Question: I have built a home screen widget that uses a list view and list items with a relative layout that contains two text views and an image view. What I want is that when you click on an item in the list view the full item should be selected and not as now only the text view or image view that you happen to click on. How can I do this? I have tried some stuff but nothing worked. Bellow is an image that shows how it looks now.

Here is the widget layout,
'''
<LinearLayout xmlns:android="http://schemas.android.com/apk/res/android"
xmlns:tools="http://schemas.android.com/tools"
android:layout_width="match_parent"
android:layout_height="match_parent"
android:layout_marginBottom="0dp"
android:orientation="vertical" >
<LinearLayout
android:layout_width="match_parent"
android:layout_height="wrap_content"
android:background="#80FFFFFF"
android:orientation="horizontal" >
<ImageView
android:id="@android:id/icon"
android:layout_width="wrap_content"
android:layout_height="wrap_content"
android:layout_marginLeft="5dp"
android:layout_marginRight="5dp"
android:contentDescription="@string/widget_icon_description"
android:src="@drawable/ic_logo" />
<TextView
android:id="@android:id/text1"
style="@android:style/TextAppearance.DeviceDefault.Large.Inverse"
android:layout_width="wrap_content"
android:layout_height="wrap_content"
android:layout_gravity="center_vertical"
android:gravity="center_vertical"
android:text="@string/widget_list_heading"
android:textIsSelectable="false" />
</LinearLayout>
<LinearLayout
android:layout_width="match_parent"
android:layout_height="wrap_content"
android:background="@android:color/holo_blue_bright"
android:paddingBottom="2dp" >
</LinearLayout>
<ListView
android:id="@android:id/list"
android:layout_width="match_parent"
android:layout_height="0dip"
android:layout_marginBottom="0dp"
android:layout_weight="1"
android:background="#f1f1f1"
android:listSelector="@android:color/holo_blue_bright"
android:paddingBottom="0dp" />
<LinearLayout
android:layout_width="match_parent"
android:layout_height="wrap_content"
android:background="@android:color/holo_blue_bright"
android:paddingBottom="2dp" >
</LinearLayout>
'''
And here is the list view item layout
'''
<RelativeLayout xmlns:android="http://schemas.android.com/apk/res/android"
android:layout_width="match_parent"
android:layout_height="match_parent"
android:paddingLeft="8dp"
android:paddingRight="8dp"
android:background="@drawable/list_selector_background_light" >
<TextView
android:id="@android:id/text1"
android:layout_width="fill_parent"
android:layout_height="wrap_content"
android:textAppearance="?android:attr/textAppearanceMediumInverse"
android:textIsSelectable="false"
android:textStyle="bold" />
<TextView
android:id="@android:id/text2"
android:layout_width="fill_parent"
android:layout_height="wrap_content"
android:layout_alignLeft="@android:id/text1"
android:layout_below="@android:id/text1"
android:textAppearance="?android:attr/textAppearanceSmallInverse"
android:textIsSelectable="false" />
<LinearLayout
android:layout_width="fill_parent"
android:layout_height="wrap_content"
android:gravity="right"
android:paddingRight="10dip"
android:paddingTop="8dip" >
<ImageView
android:id="@android:id/icon"
android:layout_width="wrap_content"
android:layout_height="wrap_content"
android:contentDescription="@string/expandable_heading_list_item_image_description" />
</LinearLayout>
'''
/Viktor
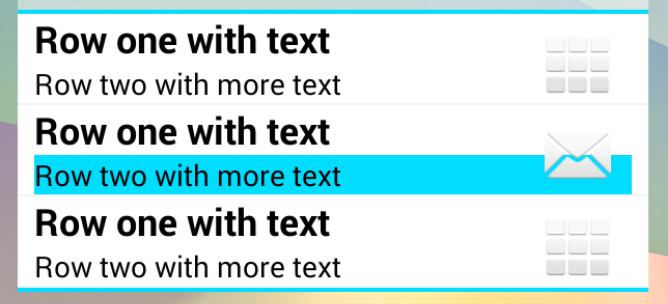
Answer: Ok, found the solution now, 13 minutes after asking the question... Just added "android:clickable=true" to the relative layout in the list view item and added "android:clickable=false" to the sub items of the layout, removed all pending intents from the text views and image view and added it to the relative layout. The intent is not working but that's hopefully something that can be solved.
/Viktor